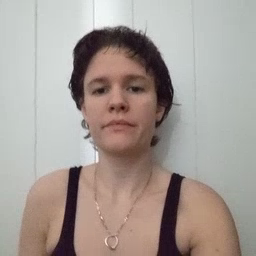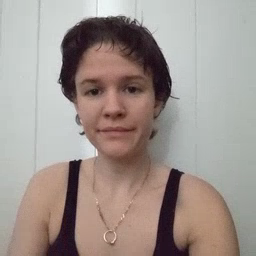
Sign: like